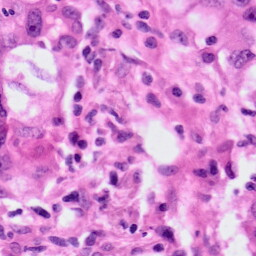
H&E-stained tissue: Lung